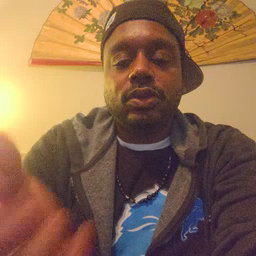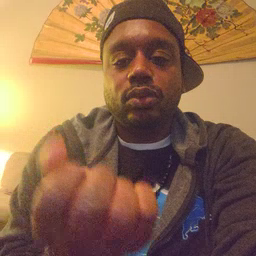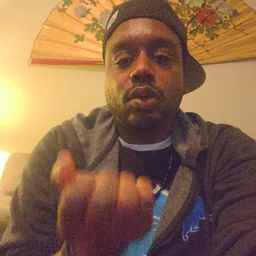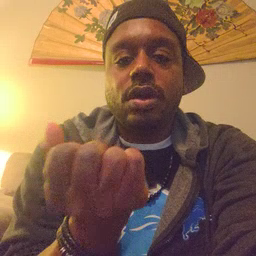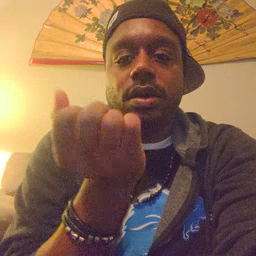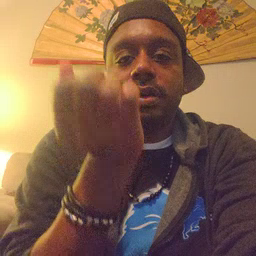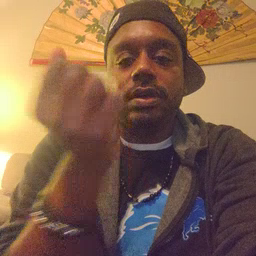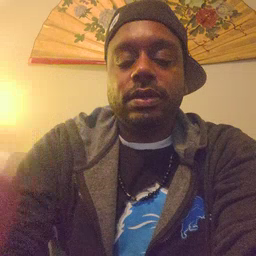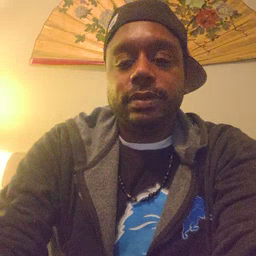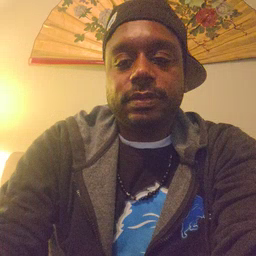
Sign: drawer